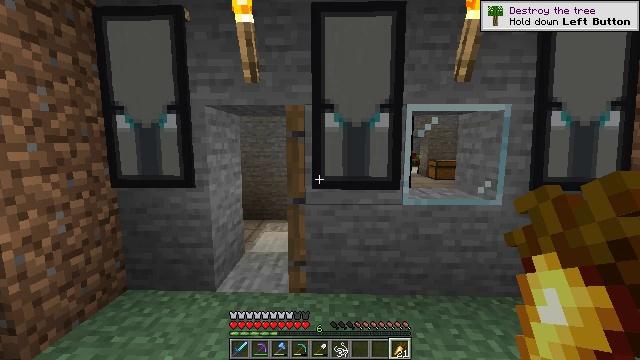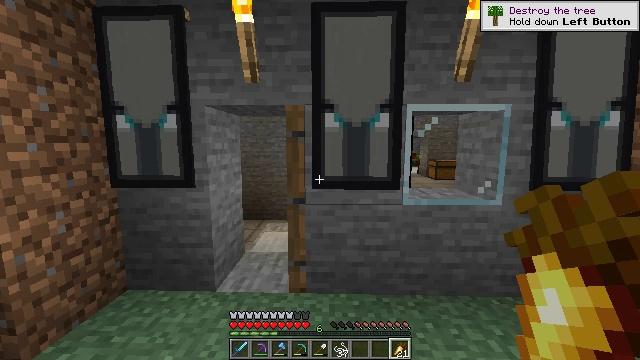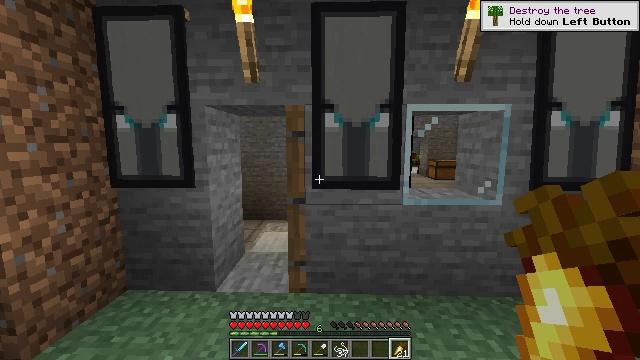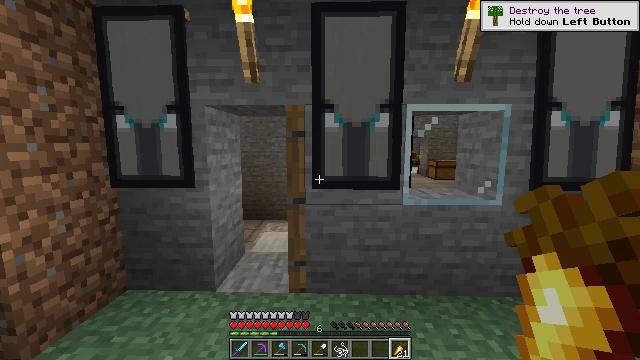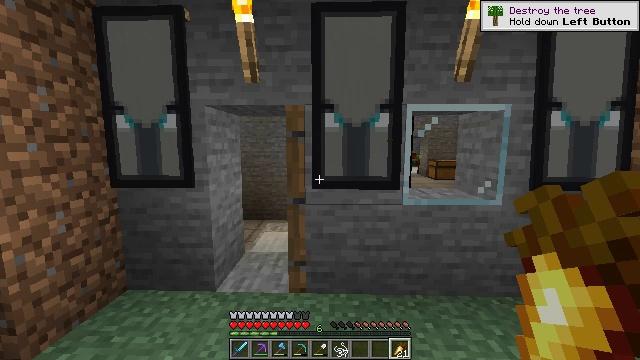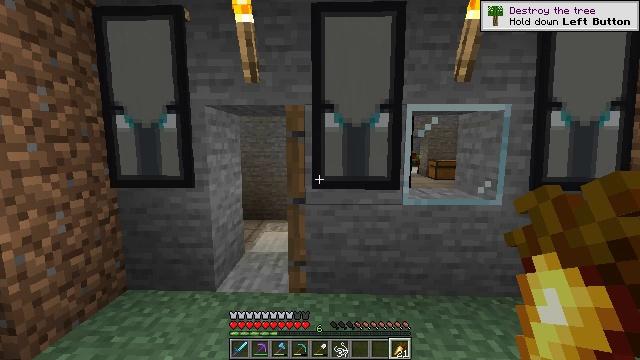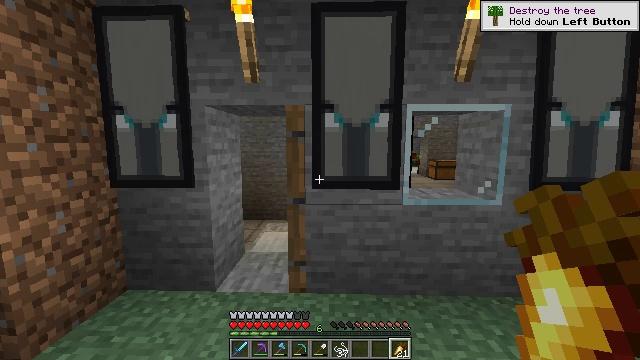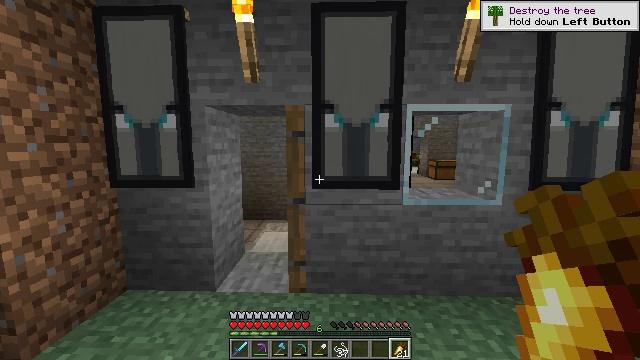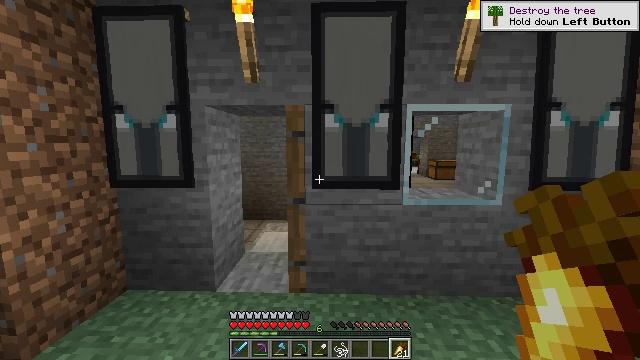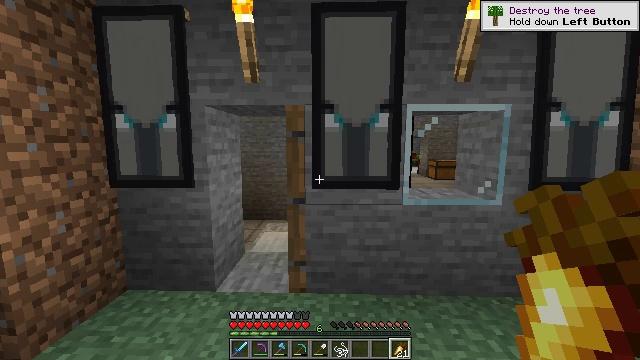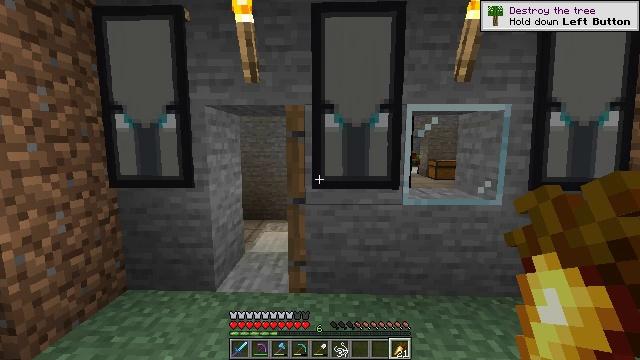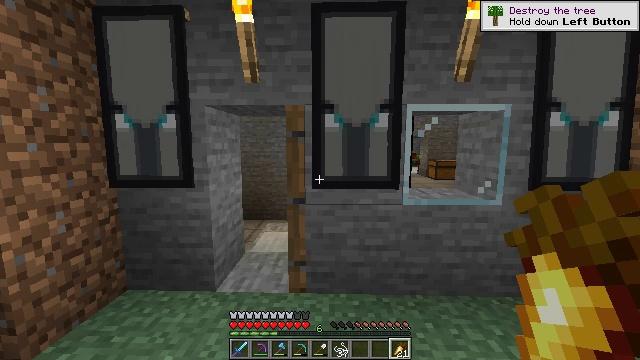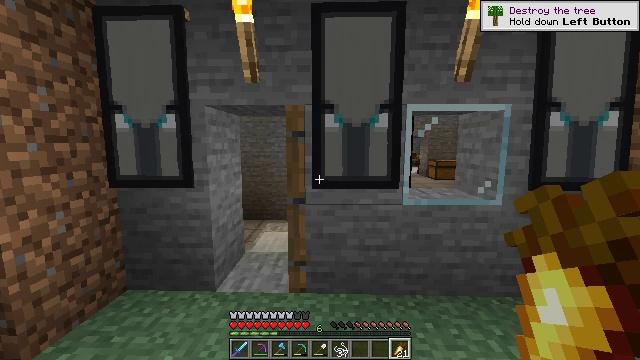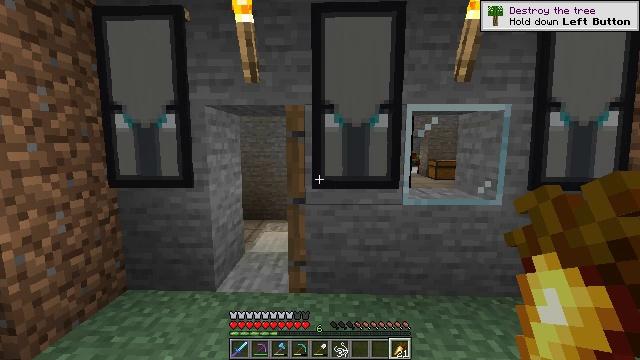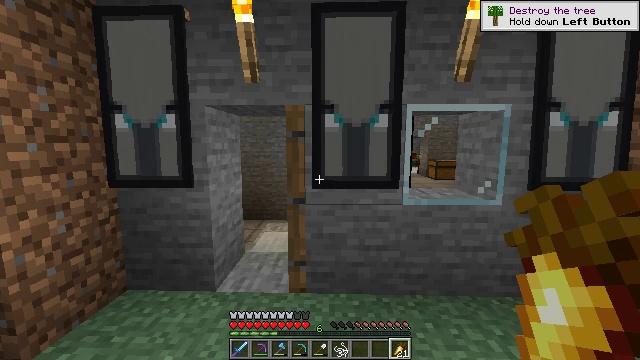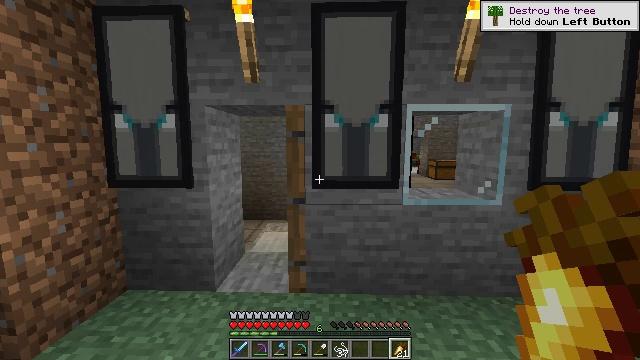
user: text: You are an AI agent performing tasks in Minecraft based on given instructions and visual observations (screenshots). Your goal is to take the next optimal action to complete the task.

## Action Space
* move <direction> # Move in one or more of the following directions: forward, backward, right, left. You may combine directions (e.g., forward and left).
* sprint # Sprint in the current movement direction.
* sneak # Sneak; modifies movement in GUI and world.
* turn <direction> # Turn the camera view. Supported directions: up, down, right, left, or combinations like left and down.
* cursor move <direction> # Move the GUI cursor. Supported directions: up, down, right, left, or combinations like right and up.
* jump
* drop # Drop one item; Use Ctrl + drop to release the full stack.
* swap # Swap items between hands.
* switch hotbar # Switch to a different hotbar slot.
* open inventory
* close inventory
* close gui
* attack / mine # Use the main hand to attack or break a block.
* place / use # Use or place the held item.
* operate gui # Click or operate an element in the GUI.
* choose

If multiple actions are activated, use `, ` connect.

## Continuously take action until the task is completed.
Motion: motion action
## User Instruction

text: Put stone in the furnace to get smooth stone.
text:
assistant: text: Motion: no_op
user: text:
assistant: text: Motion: no_op
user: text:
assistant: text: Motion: no_op
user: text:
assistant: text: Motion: no_op
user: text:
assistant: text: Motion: no_op
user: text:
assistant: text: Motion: no_op
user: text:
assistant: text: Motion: no_op
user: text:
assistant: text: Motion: no_op
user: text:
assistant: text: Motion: no_op
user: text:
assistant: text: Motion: no_op
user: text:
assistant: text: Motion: no_op
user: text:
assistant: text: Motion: no_op
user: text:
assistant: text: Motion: no_op
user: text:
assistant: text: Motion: no_op
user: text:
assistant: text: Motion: no_op
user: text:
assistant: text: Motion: no_op
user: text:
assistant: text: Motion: no_op
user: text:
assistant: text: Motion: no_op
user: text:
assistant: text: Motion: no_op
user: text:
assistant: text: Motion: no_op
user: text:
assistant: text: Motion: no_op
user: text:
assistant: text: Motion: no_op
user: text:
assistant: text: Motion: no_op
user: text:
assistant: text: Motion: no_op
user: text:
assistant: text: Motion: no_op
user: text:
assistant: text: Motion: no_op
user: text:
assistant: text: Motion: no_op
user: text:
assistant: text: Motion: no_op
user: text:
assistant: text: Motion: no_op
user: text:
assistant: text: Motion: no_op